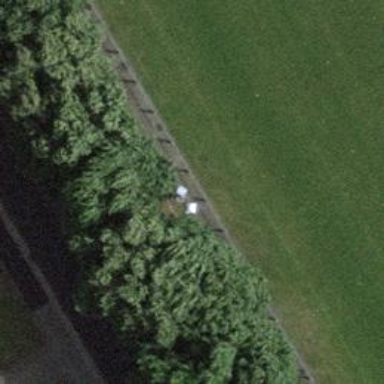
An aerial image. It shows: Red bench.